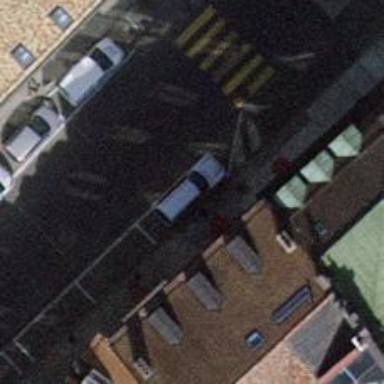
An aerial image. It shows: Parking space designated for disabled individuals.